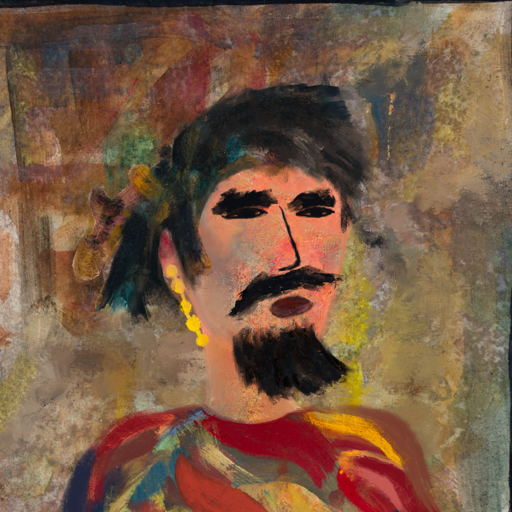
Background: Mosgoul, Head And Neck Side: Irani, Face Side: Mosgoul, Bust: Mother_And_Son_Son, Hair Side: Pipe, Head Accessory: Blank, Second Necklace: Blank, Necklace: Blank, Baby: Blank